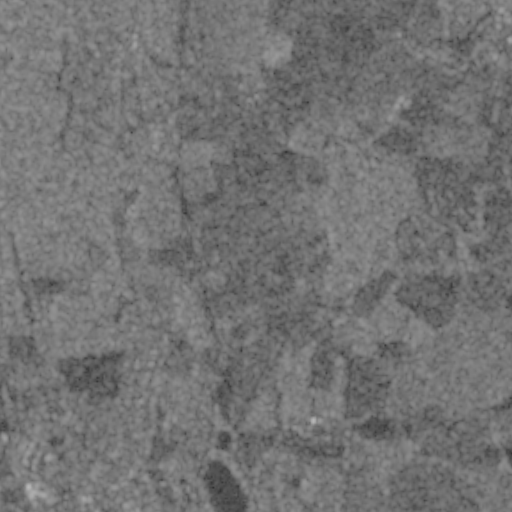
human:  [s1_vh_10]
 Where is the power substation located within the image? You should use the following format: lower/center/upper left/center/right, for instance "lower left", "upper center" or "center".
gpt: The power substation is located in the lower left of the image.
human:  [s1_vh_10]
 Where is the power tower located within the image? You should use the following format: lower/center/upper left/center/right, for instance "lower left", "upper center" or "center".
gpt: The power tower is located in the lower left of the image.
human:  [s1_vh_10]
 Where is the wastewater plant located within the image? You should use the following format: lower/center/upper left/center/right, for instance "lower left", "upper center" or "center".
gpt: The wastewater plant is located in the upper center of the image.
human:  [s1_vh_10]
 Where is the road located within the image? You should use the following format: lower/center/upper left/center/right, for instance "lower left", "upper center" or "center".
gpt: There is no road in the image.

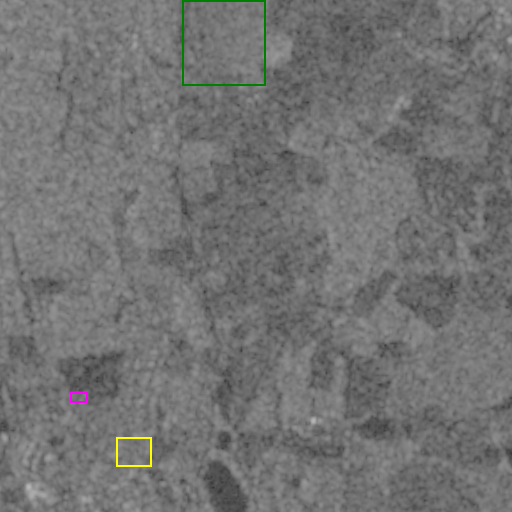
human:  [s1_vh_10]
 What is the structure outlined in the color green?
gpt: The structure outlined in green is a crop field.
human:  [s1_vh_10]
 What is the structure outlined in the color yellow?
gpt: The structure outlined in yellow is a park.
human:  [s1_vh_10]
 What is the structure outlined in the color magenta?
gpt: The structure outlined in magenta is a power substation.
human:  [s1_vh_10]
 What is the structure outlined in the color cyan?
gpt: There is no cyan outline.